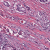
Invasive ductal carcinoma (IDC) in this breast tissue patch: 1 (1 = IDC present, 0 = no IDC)